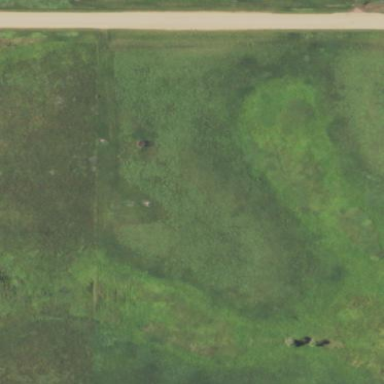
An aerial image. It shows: Fen wetland area.